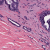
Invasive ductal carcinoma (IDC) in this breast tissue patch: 1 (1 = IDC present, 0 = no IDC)